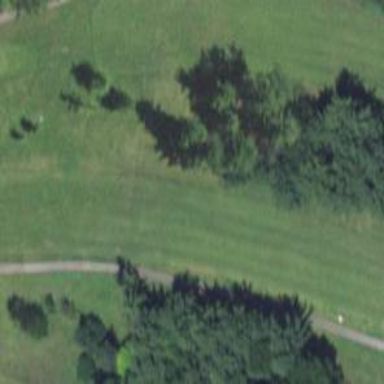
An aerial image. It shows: Golf hole.